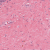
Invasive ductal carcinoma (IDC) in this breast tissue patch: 0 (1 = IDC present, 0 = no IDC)